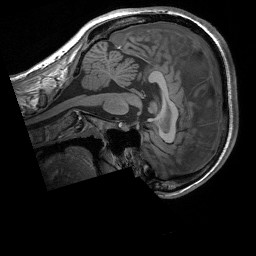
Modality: T1w
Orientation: sagittal
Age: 23
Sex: female
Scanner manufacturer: siemens
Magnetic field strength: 3 T
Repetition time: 1.9 s
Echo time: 0.00252 s